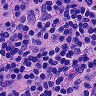
Metastatic tissue present: no